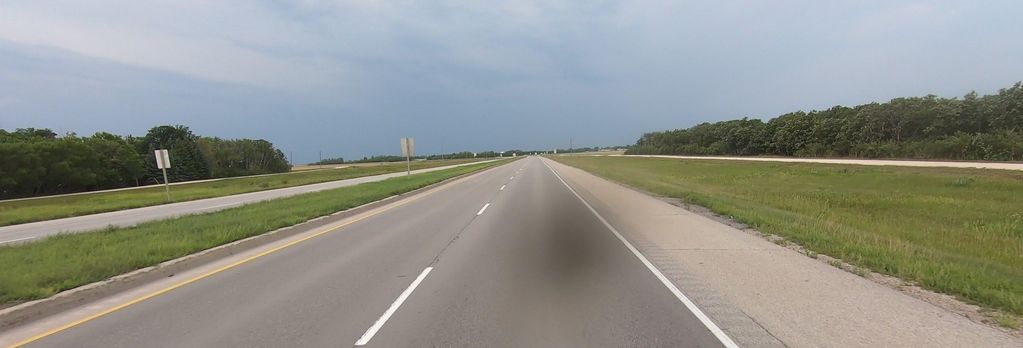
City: winnipeg